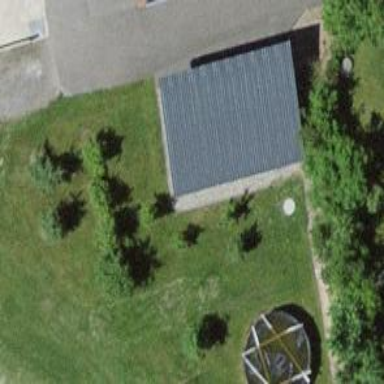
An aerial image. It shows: View of roof of building.